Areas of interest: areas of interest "Suzhou Lion Mountain Christian Church"
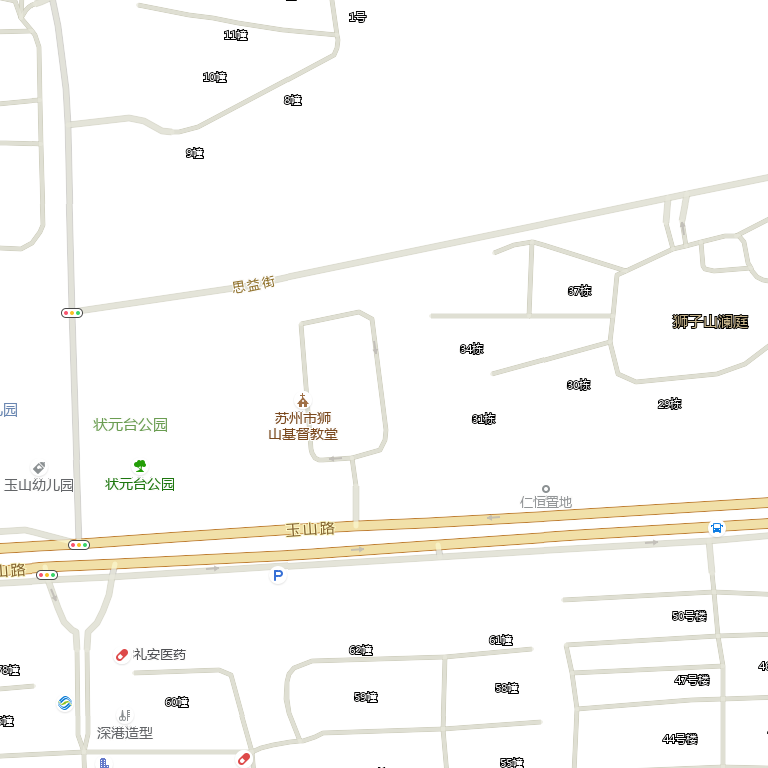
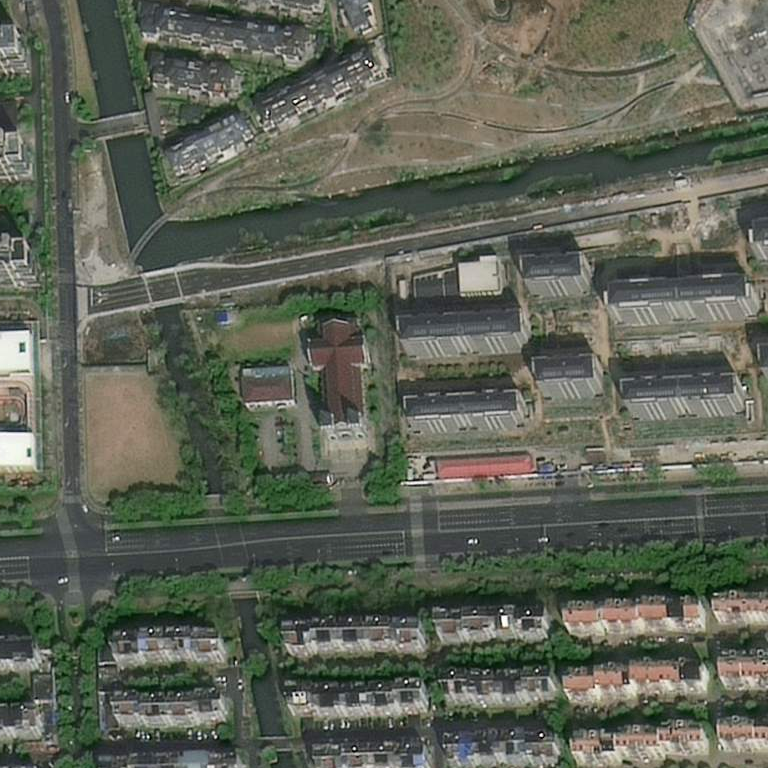